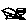
Label: bird